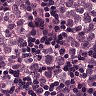
Metastatic tissue present: yes